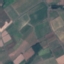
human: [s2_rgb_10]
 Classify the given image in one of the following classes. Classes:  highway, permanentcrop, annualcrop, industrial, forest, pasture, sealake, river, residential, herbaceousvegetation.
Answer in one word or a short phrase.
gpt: PermanentCrop